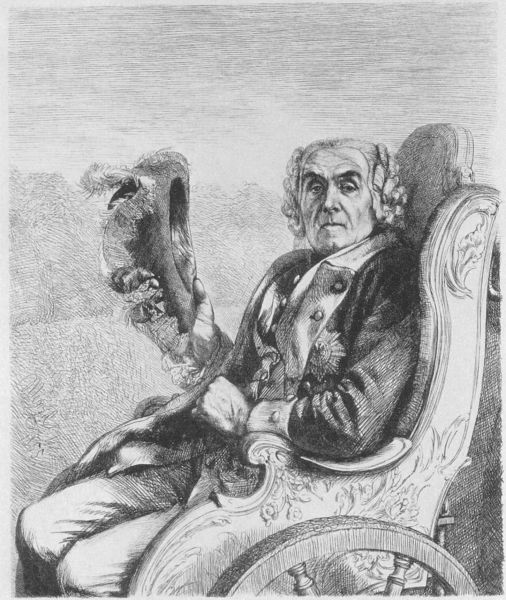
Titel: Heinrich August Freiherr de la Motte-Fouqué, preußischer General
Künstler: Adolph Menzel
Standort: Berlin
Institution: Kupferstichkabinett
Schlagwörter: blätter, dunkel, feder, hand, himmel, mann, schatten, weiß, bäume, sitzen, geste, grau, hell, hintergrund, holz, hut, hüte, kopfbedeckungen, licht, mund, nase, schwarz, skizze, stuhl, zeichnung, blick, ornament, rock, alt, hose, jacke, mütze, mützen, alte, arm, augen, barock, falten, federn, gesicht, kragen, mensch, bildnis, hände, portrait, porträt, rückenlehne, haare, halbfigur, mantel, realismus, reich, sessel, sitzend, kinn, locken, puder, rokoko, räder, beine, federhut, perücke, kopfbedeckung, relief, bein, armlehne, lehne, alter mann, grafik, graphik, vergilbt, rad, wagen, friedrich, könig, frack, glatze, grimmig, dekor, ornamente, menzel, ellenbogen, knie, knöpfe, selbstporträt, krempe, alter, greis, buch, stern, druck, lithographie, radierung, stich, uniform, soldat, selbstbildnis, schraffiert, bleistift, dreispitz, manschette, orden, fürst, intarsien, verschwommen, wohlhabend, general, scjwarz, schaukelstuhl, adelig, kupferstich, opa, gruß, grüssen, preußen, perrücke, preussisch, detailiert, aristokratie, adolph menzel, könig friedrich, schwazr, gelockt, rollstuhl, veteran, friedrich der große, gelähmt, greiss, alter fritz, kriegsveteran, haaer, ganzkörperprtrait, purnkvoll, schauckelstuhk, bertrachter